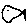
Label: fish